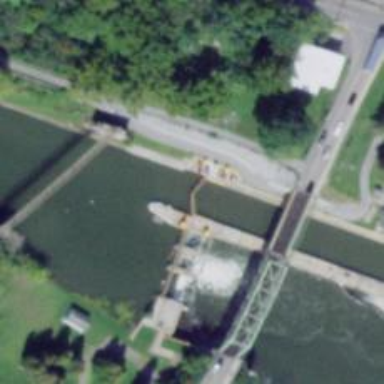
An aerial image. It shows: Lock gate along waterway.